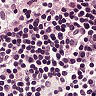
Metastatic tissue present: no